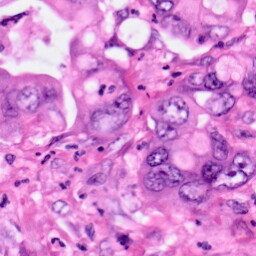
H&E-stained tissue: Pancreatic